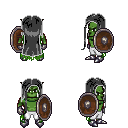
a pixel art fantasy rpg character, male body template, orc, green skin, green tattered cape, white pants, gray extra-long hairstyle, metal gloves, metal boots, shield, four views (front, back, left, right), 2x2 character sprite sheet, small pixel art, hard edges, no anti-aliasing